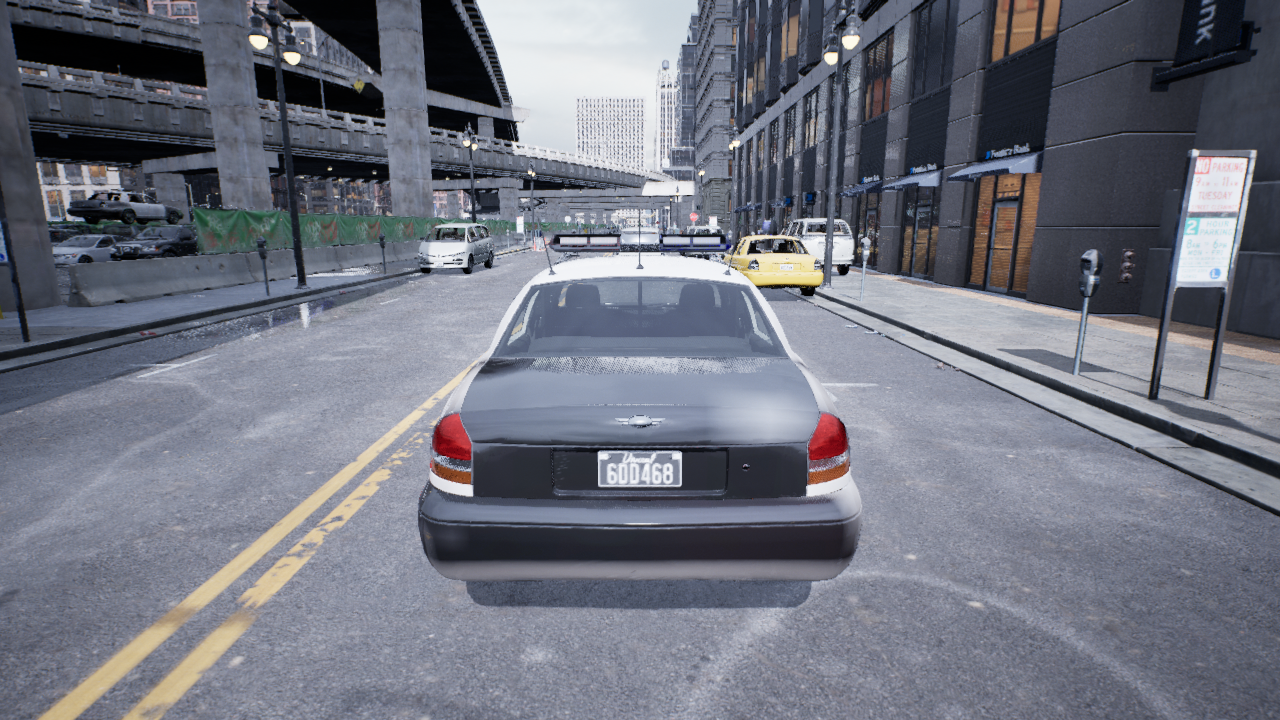
Venue: downtown
Lighting: overcast
Vehicle rig: sedan